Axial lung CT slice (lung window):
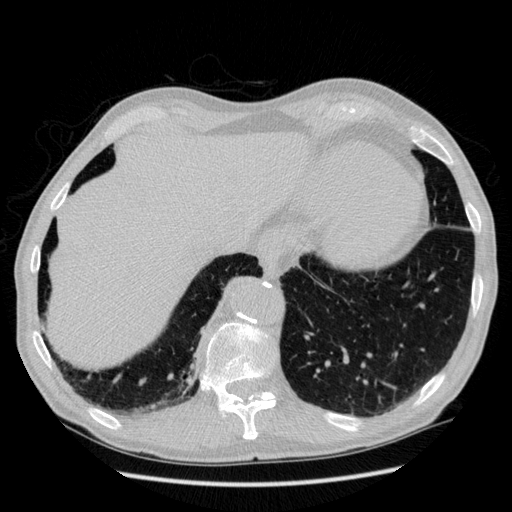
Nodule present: no